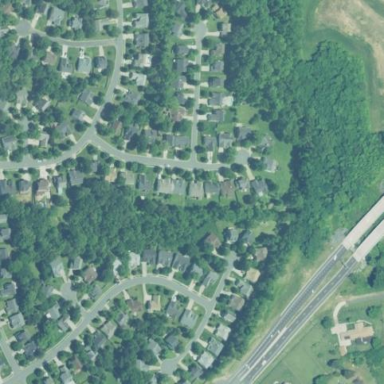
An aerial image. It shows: Residential area consisting of single-family homes.